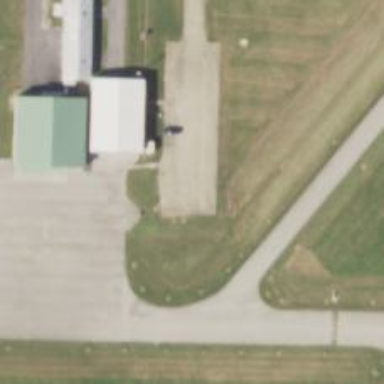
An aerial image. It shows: View of taxiway at the airport.